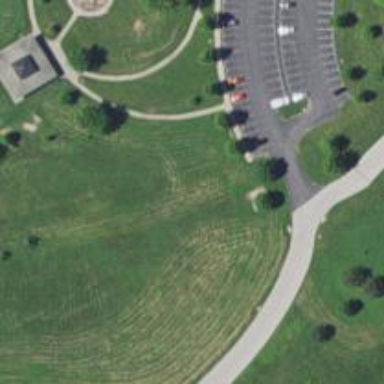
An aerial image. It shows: Disc golf basket.